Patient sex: M
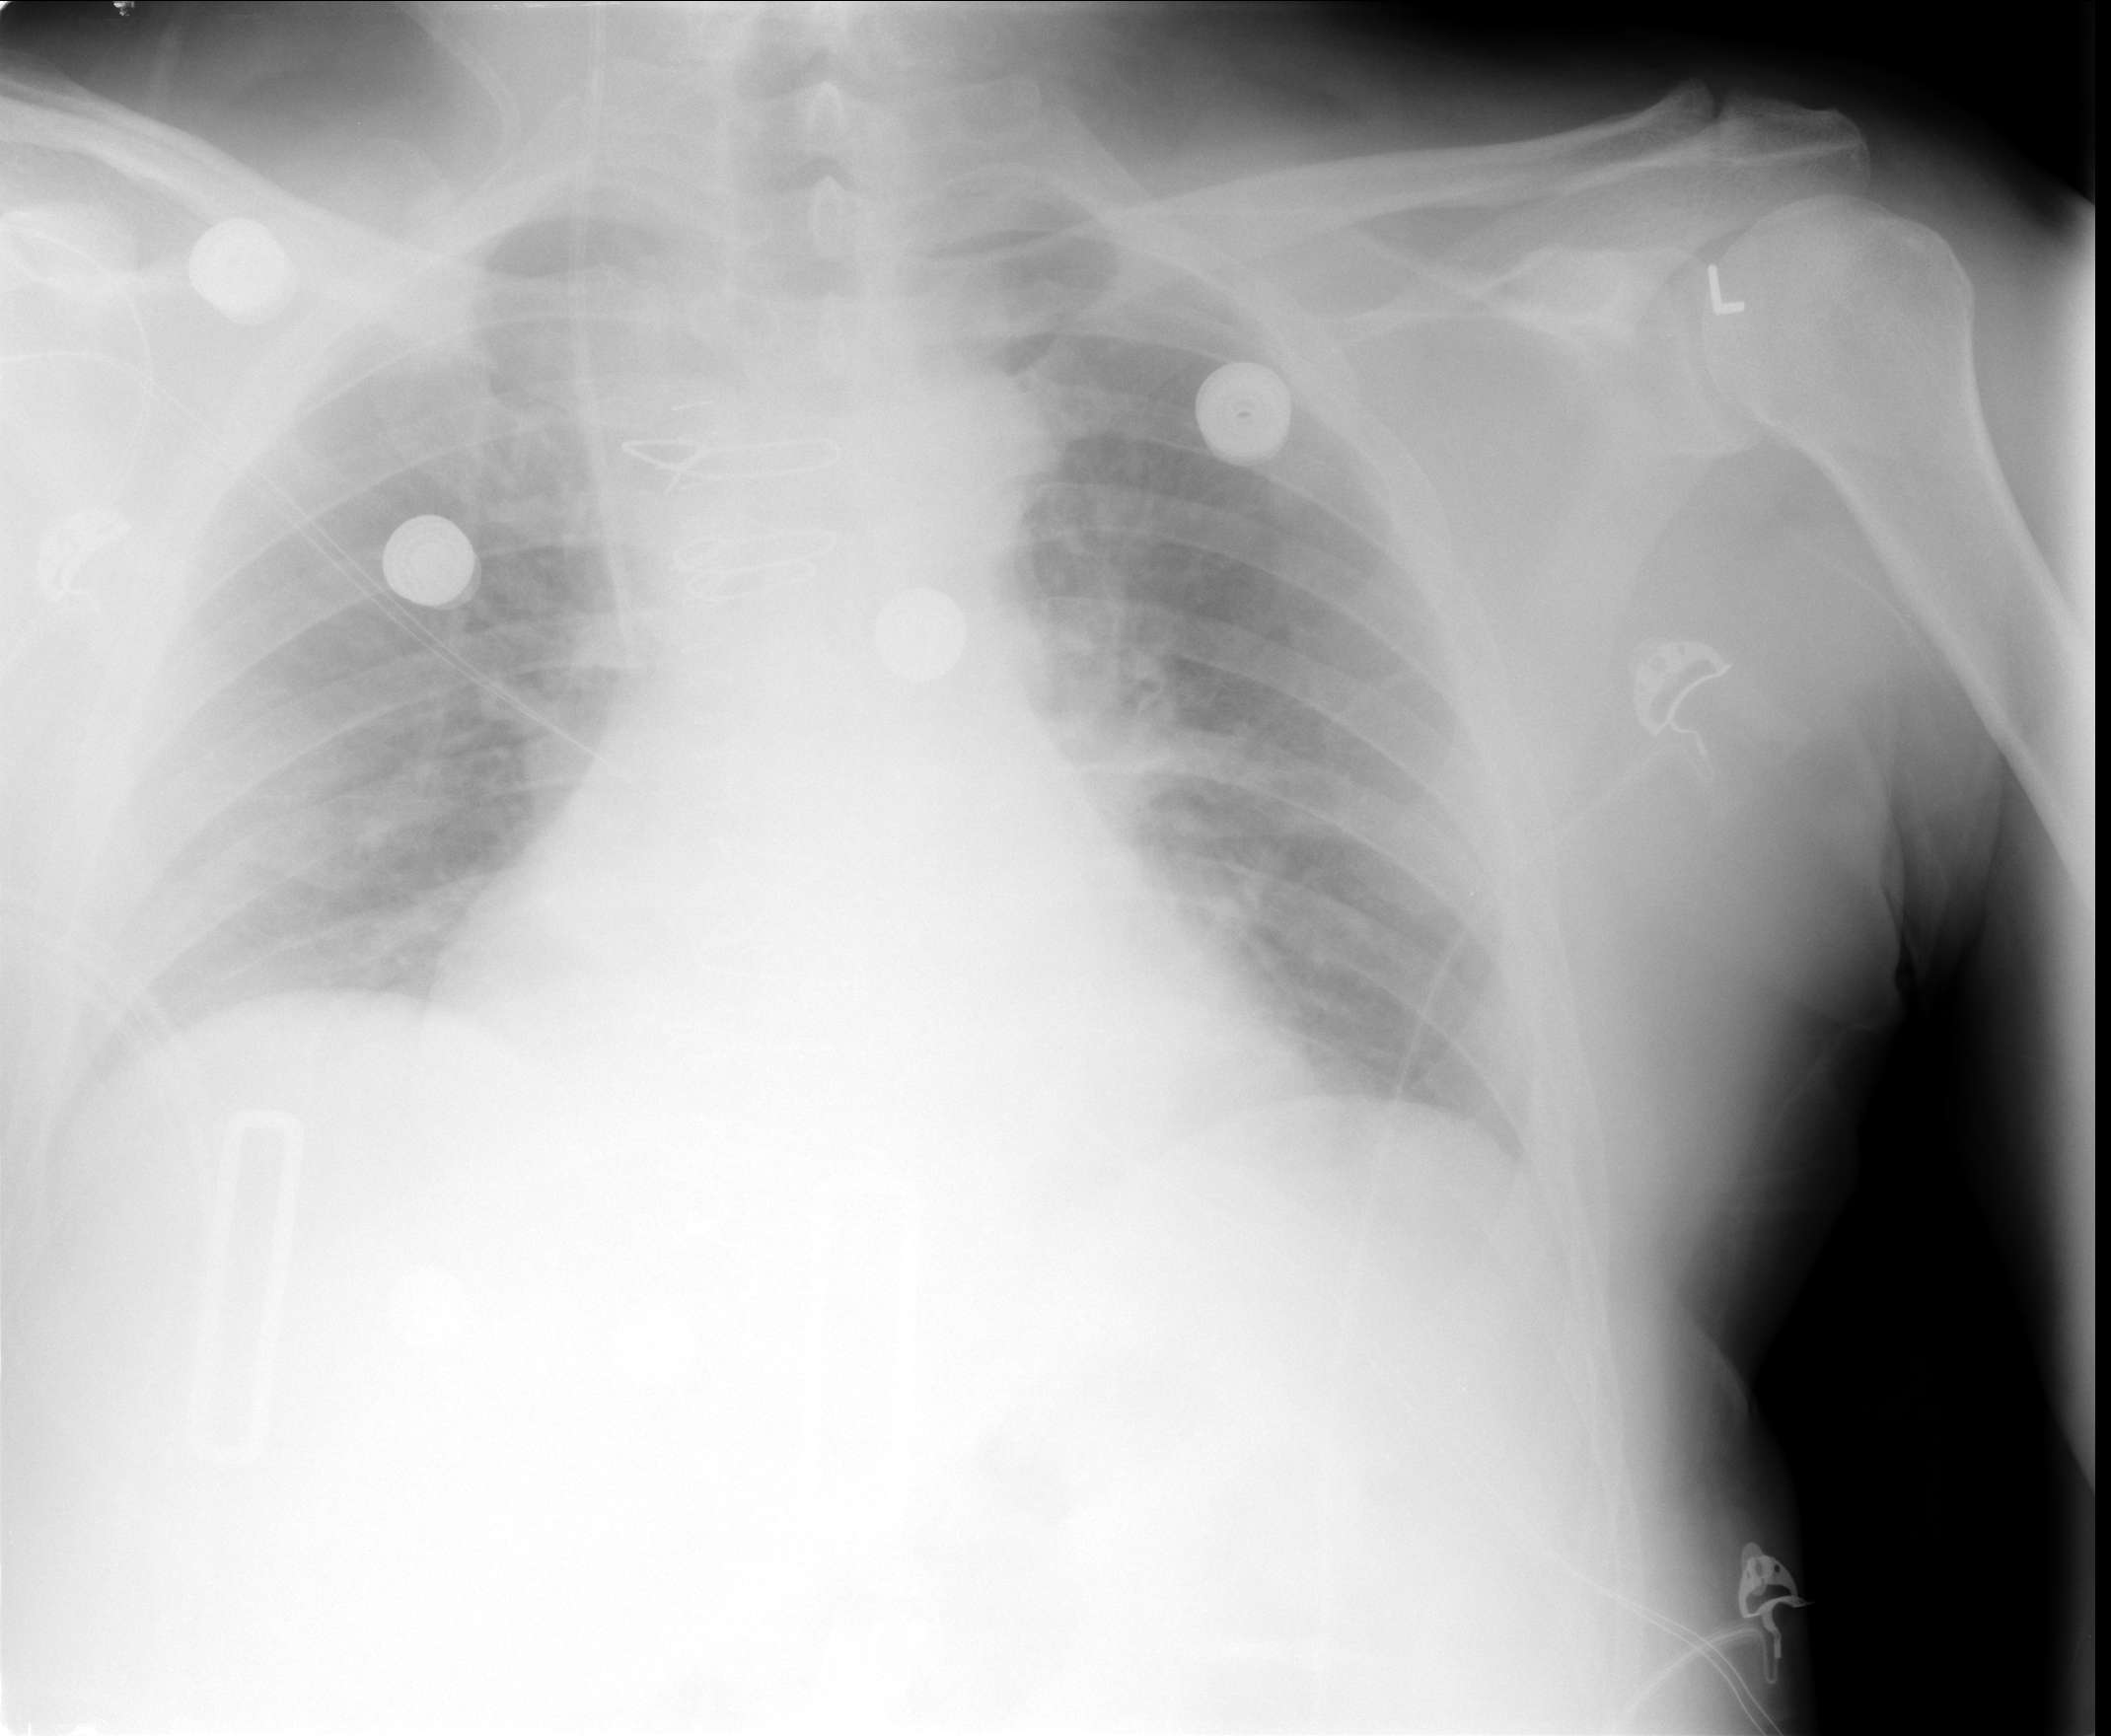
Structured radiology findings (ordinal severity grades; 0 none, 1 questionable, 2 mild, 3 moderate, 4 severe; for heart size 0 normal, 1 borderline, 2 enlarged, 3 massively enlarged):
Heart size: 2
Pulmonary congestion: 1
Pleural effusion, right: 1
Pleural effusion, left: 2
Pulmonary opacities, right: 2
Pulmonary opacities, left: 2
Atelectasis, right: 1
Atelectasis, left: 2